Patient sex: F
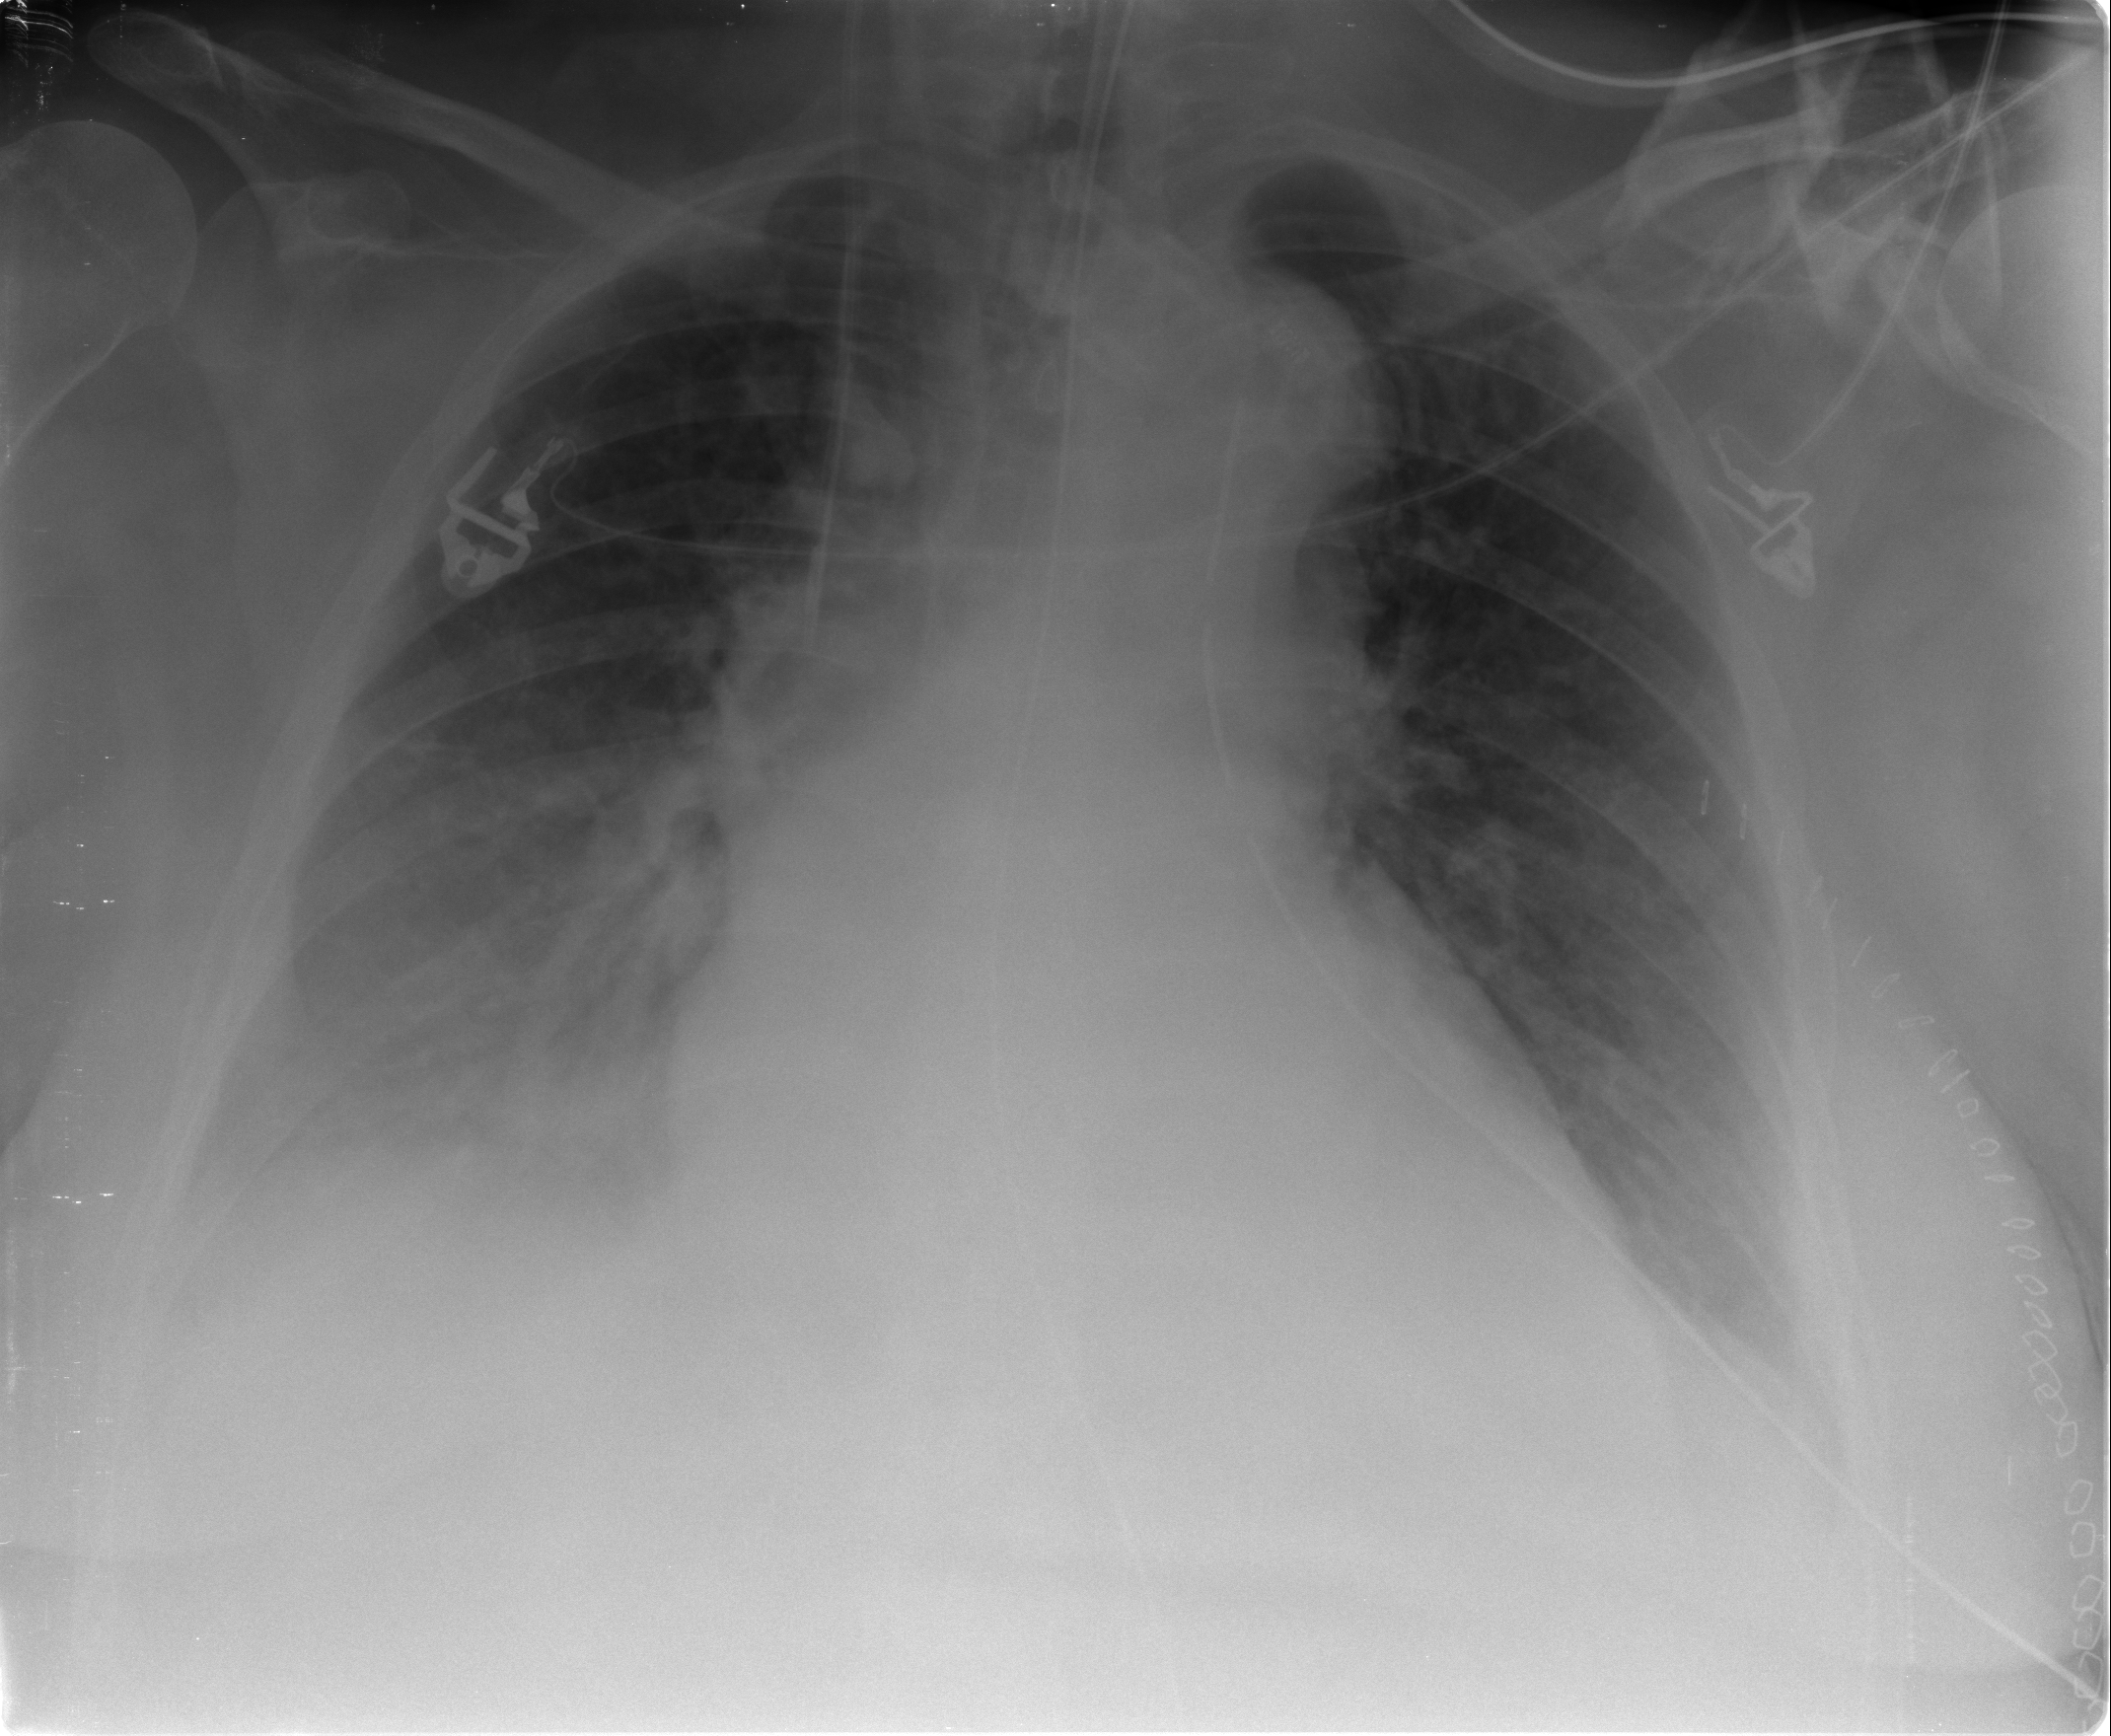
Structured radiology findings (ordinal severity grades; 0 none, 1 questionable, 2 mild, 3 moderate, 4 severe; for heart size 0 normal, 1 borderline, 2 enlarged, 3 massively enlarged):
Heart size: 2
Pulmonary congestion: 3
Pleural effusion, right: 3
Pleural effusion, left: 2
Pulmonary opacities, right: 1
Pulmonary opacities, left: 1
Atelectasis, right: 3
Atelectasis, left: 0